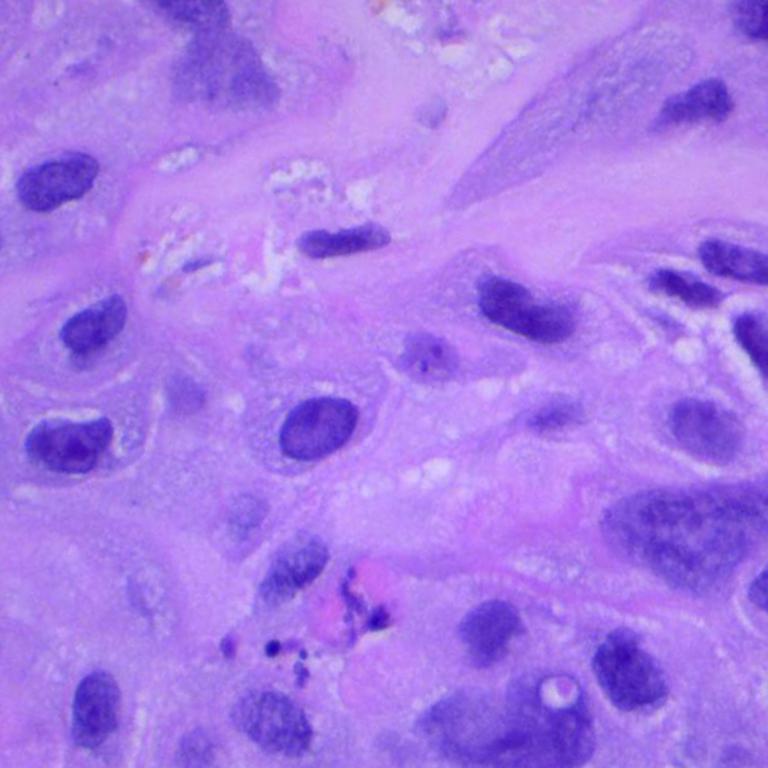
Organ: lung
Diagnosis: squamous carcinomas